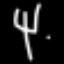
Label: fork